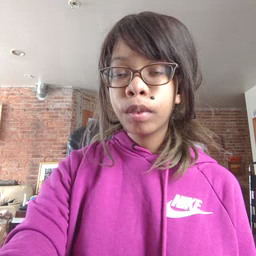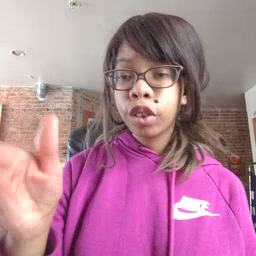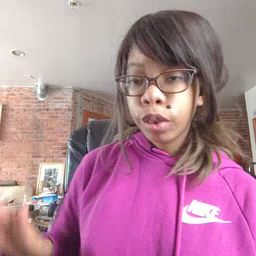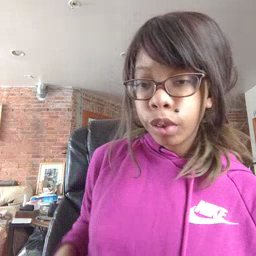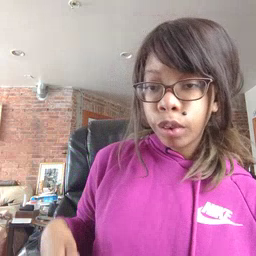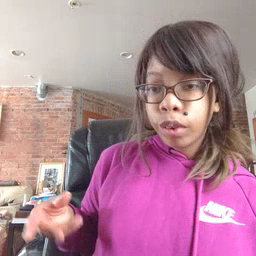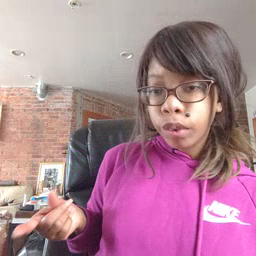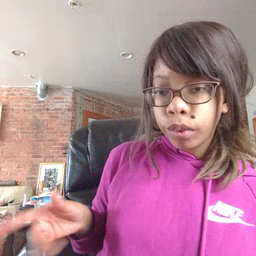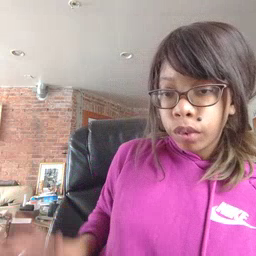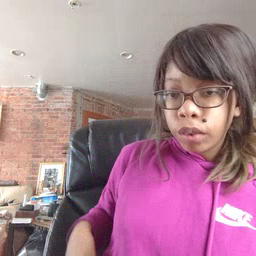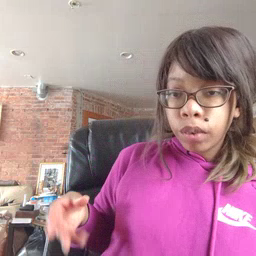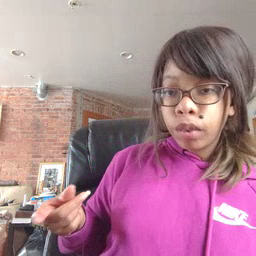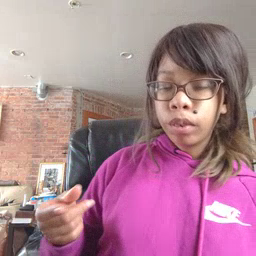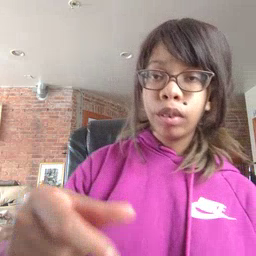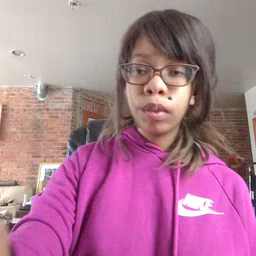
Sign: dog